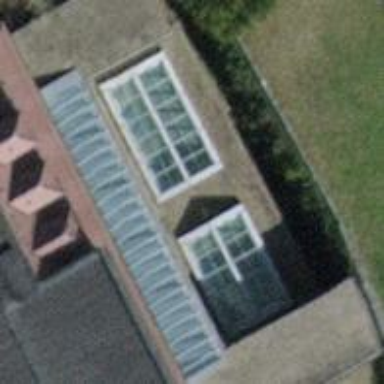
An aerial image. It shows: Flat roof forming part of building.